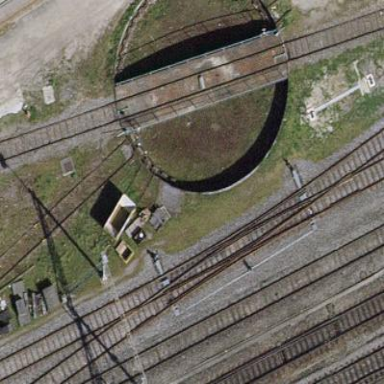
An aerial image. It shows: Siding service track with one railway turntable.